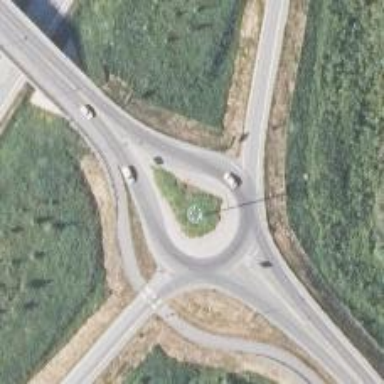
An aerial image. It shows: Secondary road with asphalt surface leading to roundabout junction.